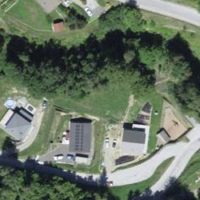
EUNIS habitat code: 23
Species observed at this site:
Eriophorum scheuchzeri
Neotinea ustulata
Cornus sanguinea
Cirsium palustre
Leontopodium nivale
Lactuca perennis